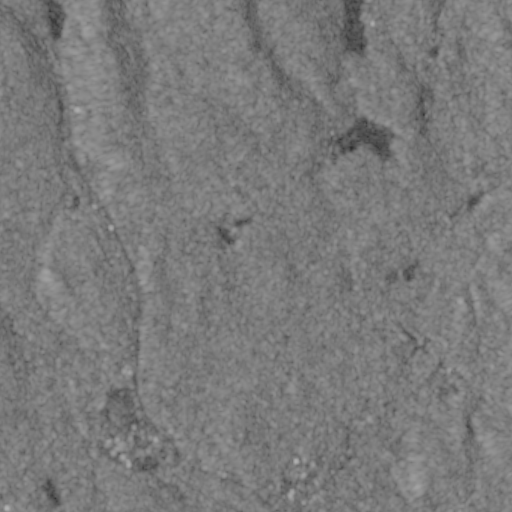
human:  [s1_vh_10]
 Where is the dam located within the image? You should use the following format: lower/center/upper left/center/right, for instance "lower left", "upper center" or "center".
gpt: The dam is located in the center right of the image.
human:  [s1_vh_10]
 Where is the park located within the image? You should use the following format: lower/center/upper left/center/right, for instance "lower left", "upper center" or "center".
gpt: The park is located in the lower center of the image.
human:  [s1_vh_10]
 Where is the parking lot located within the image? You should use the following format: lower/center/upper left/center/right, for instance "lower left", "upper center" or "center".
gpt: The parking lot is located in the lower center of the image.
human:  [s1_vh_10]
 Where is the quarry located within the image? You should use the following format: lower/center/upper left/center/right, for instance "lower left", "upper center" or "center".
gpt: The quarry is located in the upper right of the image.
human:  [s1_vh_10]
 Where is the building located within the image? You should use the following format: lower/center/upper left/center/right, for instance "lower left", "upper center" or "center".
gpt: There is no building in the image.

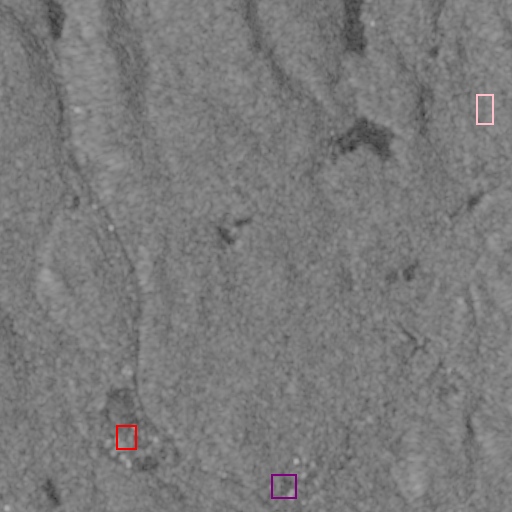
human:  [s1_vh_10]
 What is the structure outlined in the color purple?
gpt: The structure outlined in purple is a park.
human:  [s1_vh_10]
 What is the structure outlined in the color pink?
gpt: The structure outlined in pink is a quarry.
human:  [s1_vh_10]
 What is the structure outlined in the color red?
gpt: The structure outlined in red is a building.
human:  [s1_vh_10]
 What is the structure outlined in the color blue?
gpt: There is no blue outline.